Aerial crown-view tile of a tropical tree (Barro Colorado Island, Panama), acquired 20250915:
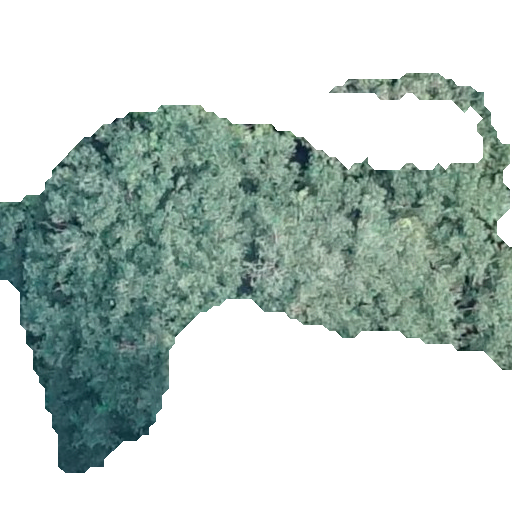
Species: Apeiba membranacea
GBIF accepted scientific name: Apeiba membranacea
Crown area: 167.57 m²